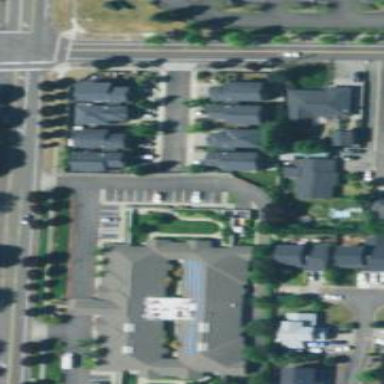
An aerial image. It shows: Residential area composed of single-family homes.